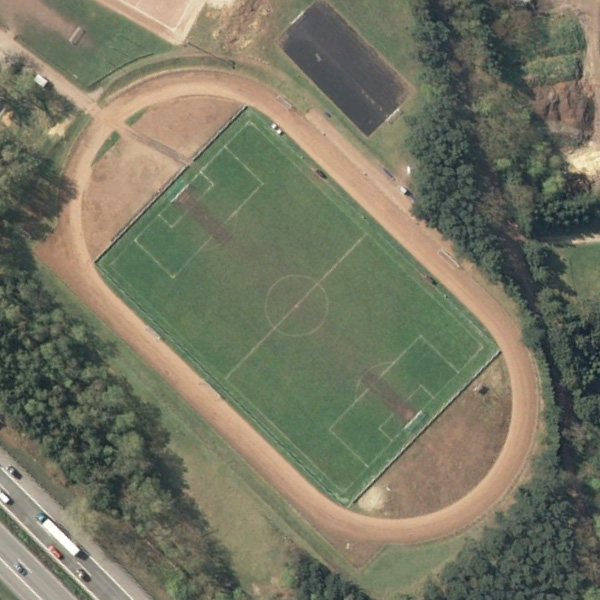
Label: Playground